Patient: sex F, age 80
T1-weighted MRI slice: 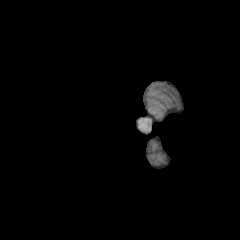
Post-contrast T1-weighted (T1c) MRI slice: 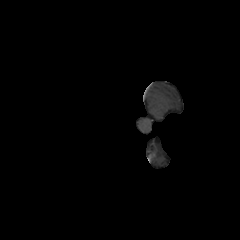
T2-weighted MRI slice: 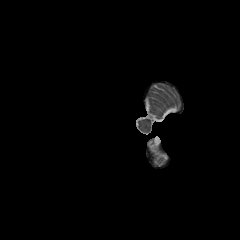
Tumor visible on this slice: no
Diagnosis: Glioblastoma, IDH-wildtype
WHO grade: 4